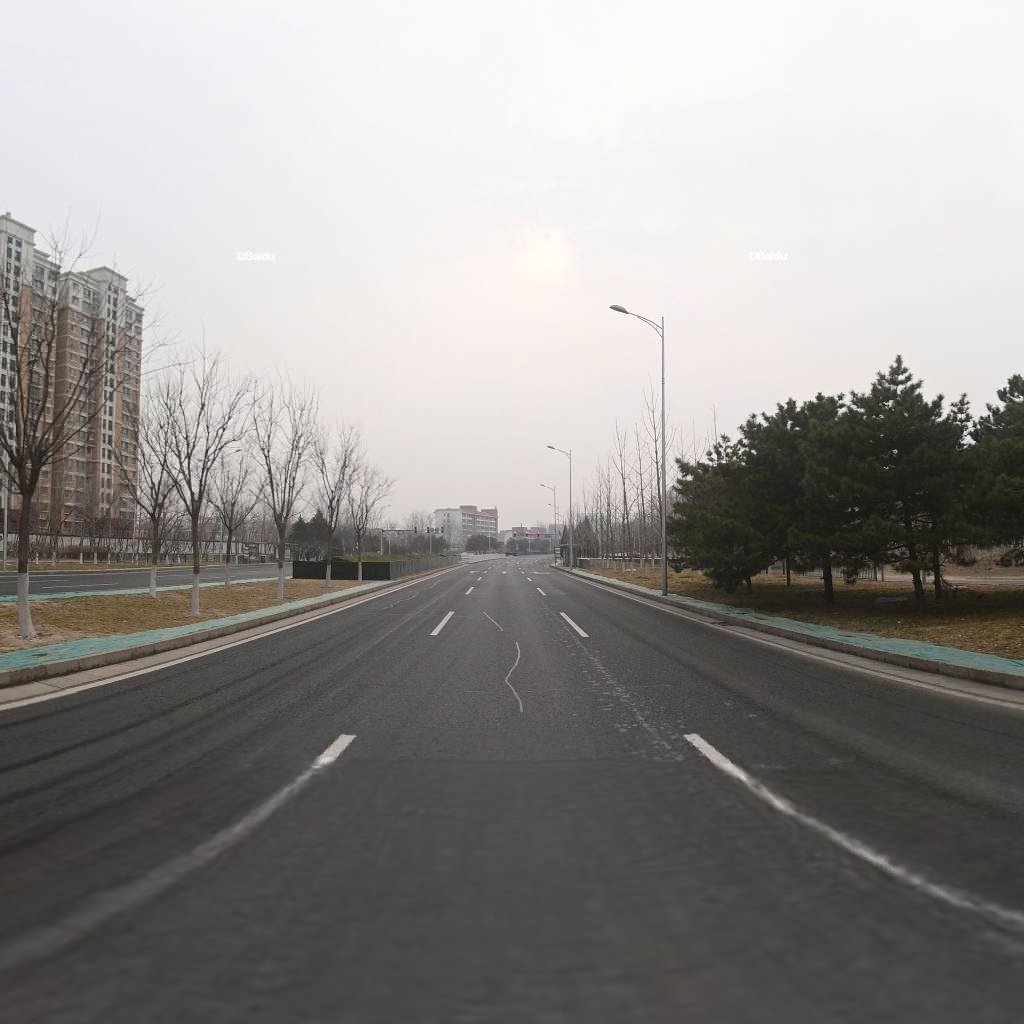
Region: Haidian
Road damage annotations: longitudinal patch, longitudinal patch, longitudinal patch, transverse crack, transverse patch